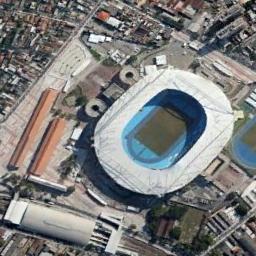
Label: stadium